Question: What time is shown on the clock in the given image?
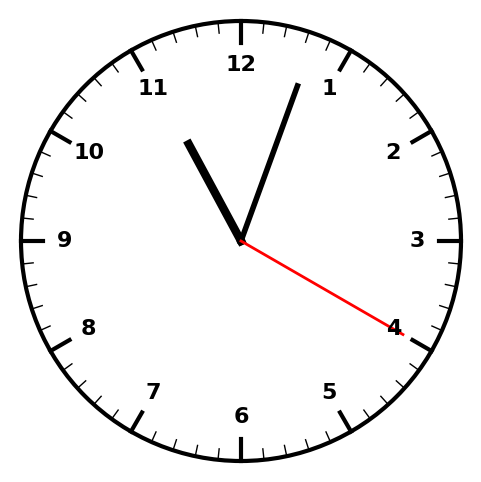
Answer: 11:03:20